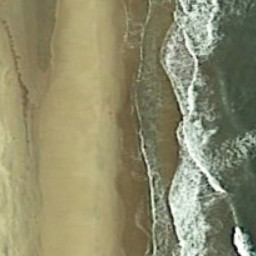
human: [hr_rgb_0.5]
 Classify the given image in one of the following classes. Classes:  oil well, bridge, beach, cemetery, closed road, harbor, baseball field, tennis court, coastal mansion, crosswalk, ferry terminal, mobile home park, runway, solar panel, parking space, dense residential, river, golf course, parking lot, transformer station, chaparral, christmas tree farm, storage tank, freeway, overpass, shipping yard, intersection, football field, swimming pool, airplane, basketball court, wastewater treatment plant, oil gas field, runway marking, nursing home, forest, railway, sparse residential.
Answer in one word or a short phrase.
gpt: beach